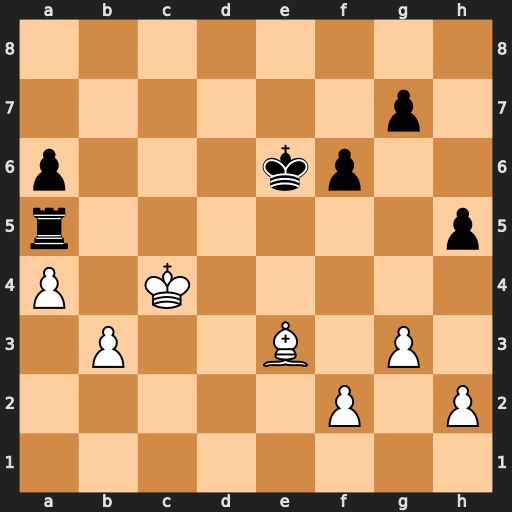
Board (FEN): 8/6p1/p3kp2/r6p/P1K5/1P2B1P1/5P1P/8
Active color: w
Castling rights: -
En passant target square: -
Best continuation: Bc5 Rxa4+ bxa4